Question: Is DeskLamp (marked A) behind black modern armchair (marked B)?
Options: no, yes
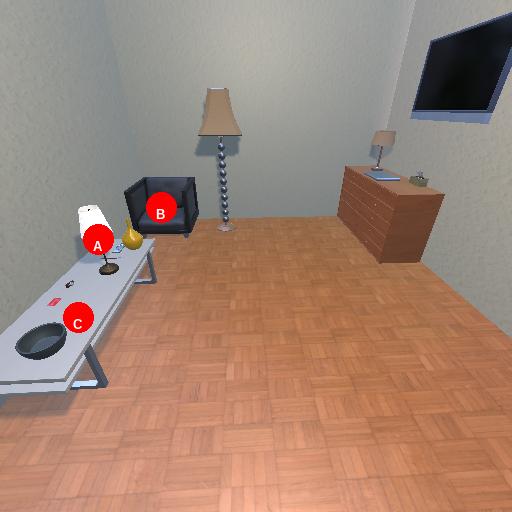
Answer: no